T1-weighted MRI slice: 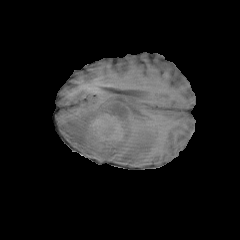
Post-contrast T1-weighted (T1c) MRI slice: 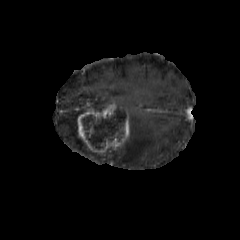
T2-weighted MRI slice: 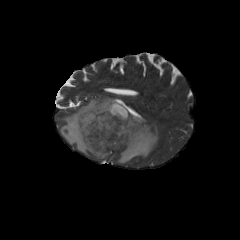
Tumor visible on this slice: yes